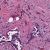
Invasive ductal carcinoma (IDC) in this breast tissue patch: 1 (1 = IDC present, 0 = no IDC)